Interaction volume radius: 5 \u00c5
Interaction volume height: 15 \u00c5
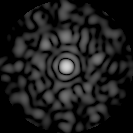
Disorder parameter: 0.8326